Question: I'm making some changes to my app, but as far as I can tell, they don't involve the NewActivityViewController. Now, the app launches, but my buttons and the title have disappeared from the Nav Bar.
Any suggestions? Thanks!
ScreenShot:

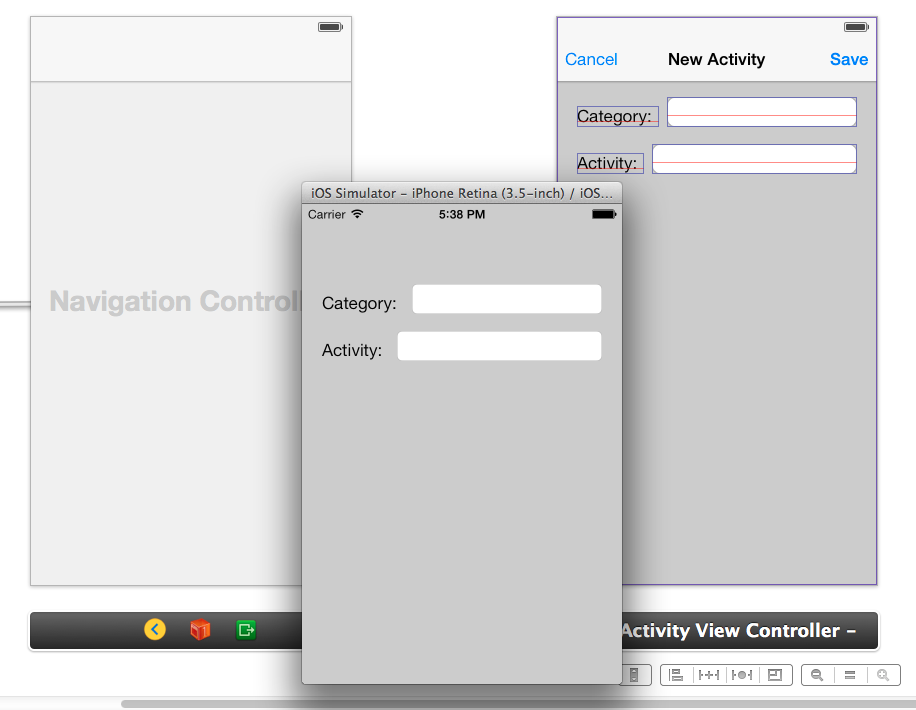
Answer: Although I can't explain the problem, I resolved it by deleting the NavController then embedding the ViewController in a new NavController. Nothing else was required.
Many thanks @Aaron!